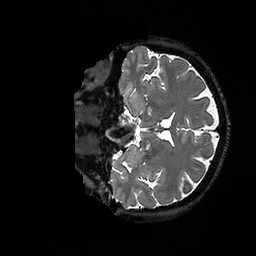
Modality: T2w
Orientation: coronal
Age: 43
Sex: female
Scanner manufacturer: ge
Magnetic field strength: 3 T
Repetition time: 3.202 s
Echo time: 0.06683 s